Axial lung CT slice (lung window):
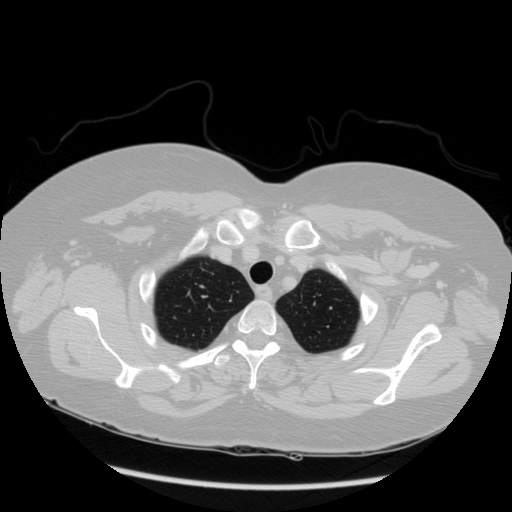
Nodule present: no